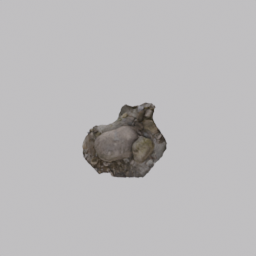
Label: nature